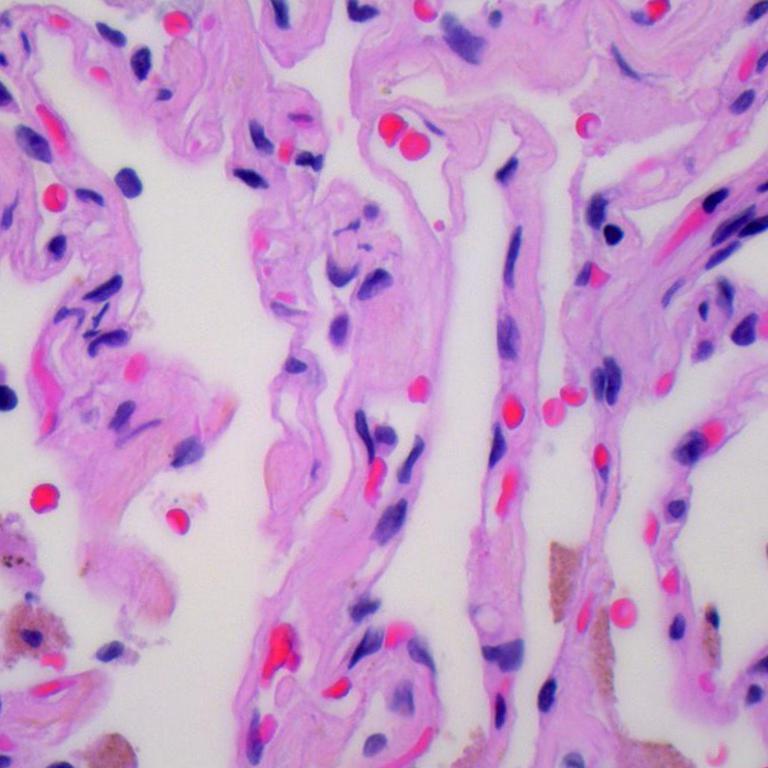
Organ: lung
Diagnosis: benign